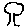
Label: tree